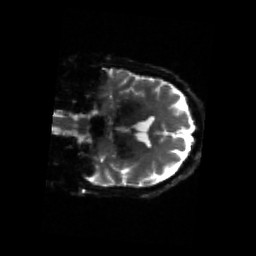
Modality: sbref
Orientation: coronal
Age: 61
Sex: male
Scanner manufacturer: siemens
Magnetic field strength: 3 T
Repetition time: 4.71 s
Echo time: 0.0906 s